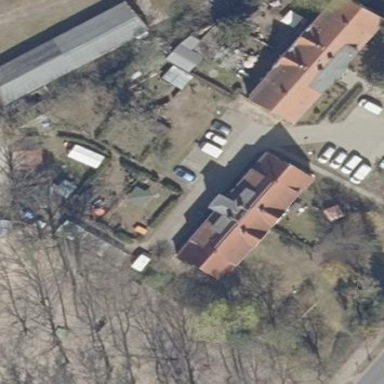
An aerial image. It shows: Residential building with gabled roof.